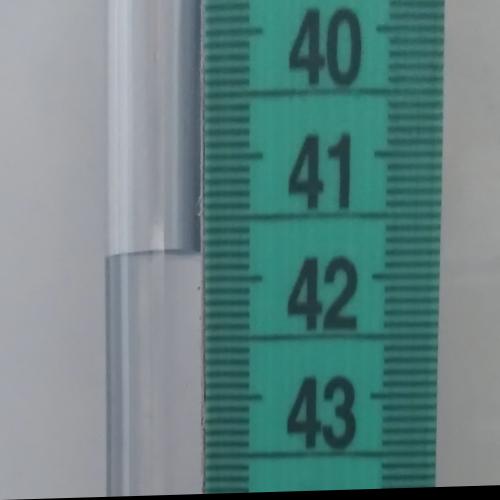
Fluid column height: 41.8 cm